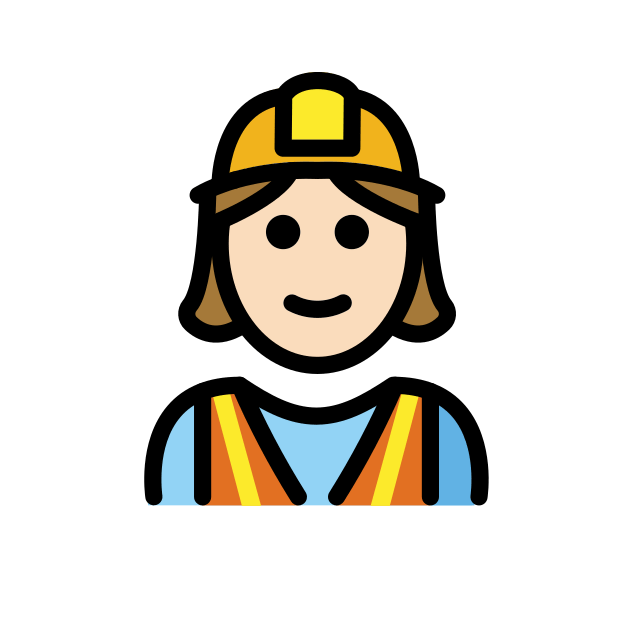
woman construction worker: light skin tone